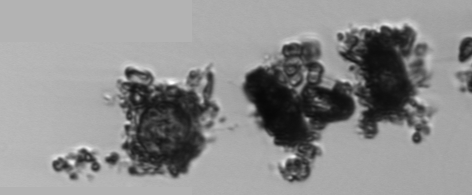
Label: Thalassiosira_TAG_external_detritus